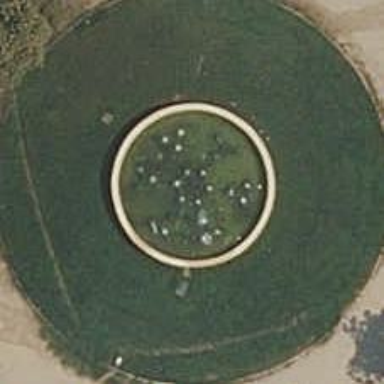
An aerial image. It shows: Beautiful fountain.